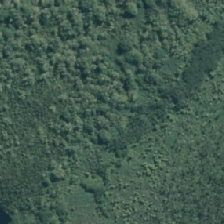
Land cover: deciduous_hardwood